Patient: sex M, age 61
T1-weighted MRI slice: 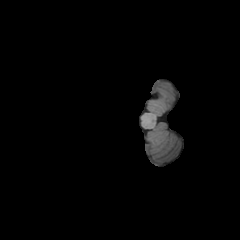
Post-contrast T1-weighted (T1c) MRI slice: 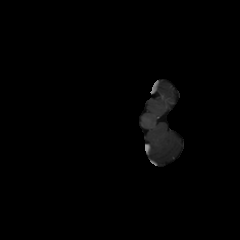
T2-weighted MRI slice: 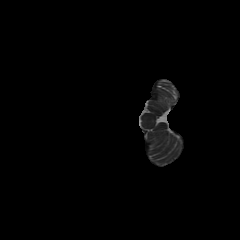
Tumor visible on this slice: no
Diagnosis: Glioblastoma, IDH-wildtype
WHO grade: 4